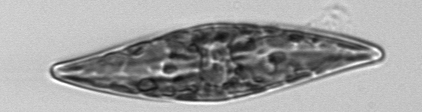
Label: Pleurosigma